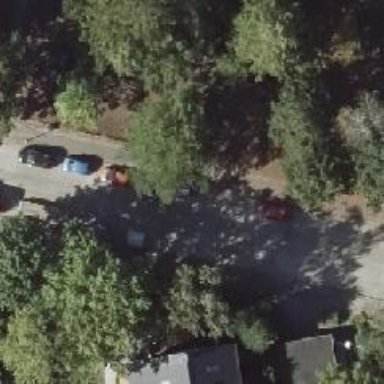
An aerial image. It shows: Paved residential road.